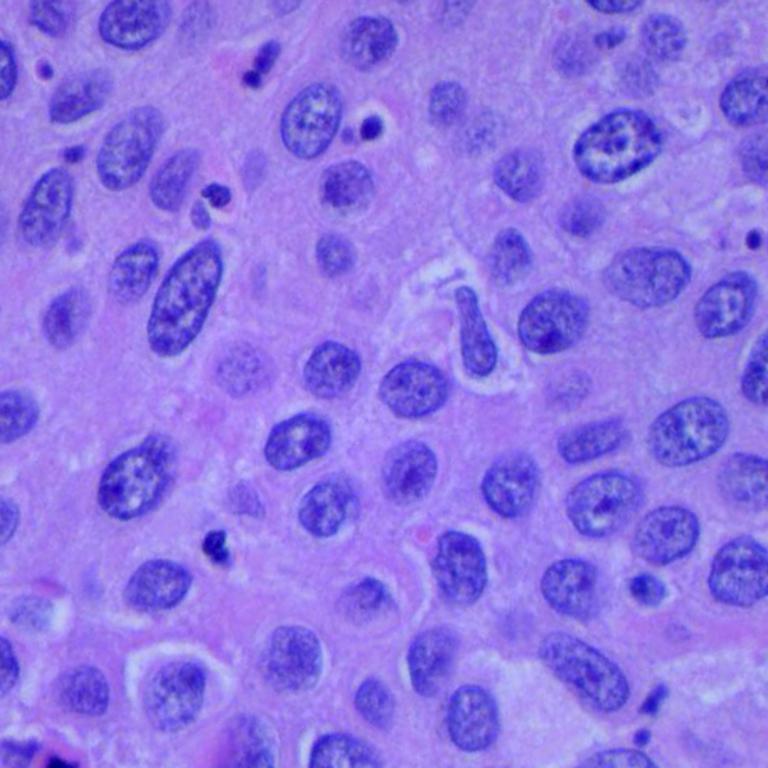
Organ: lung
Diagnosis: squamous carcinomas